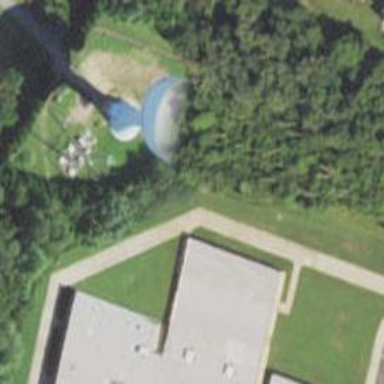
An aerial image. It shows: Water tower that is man-made.